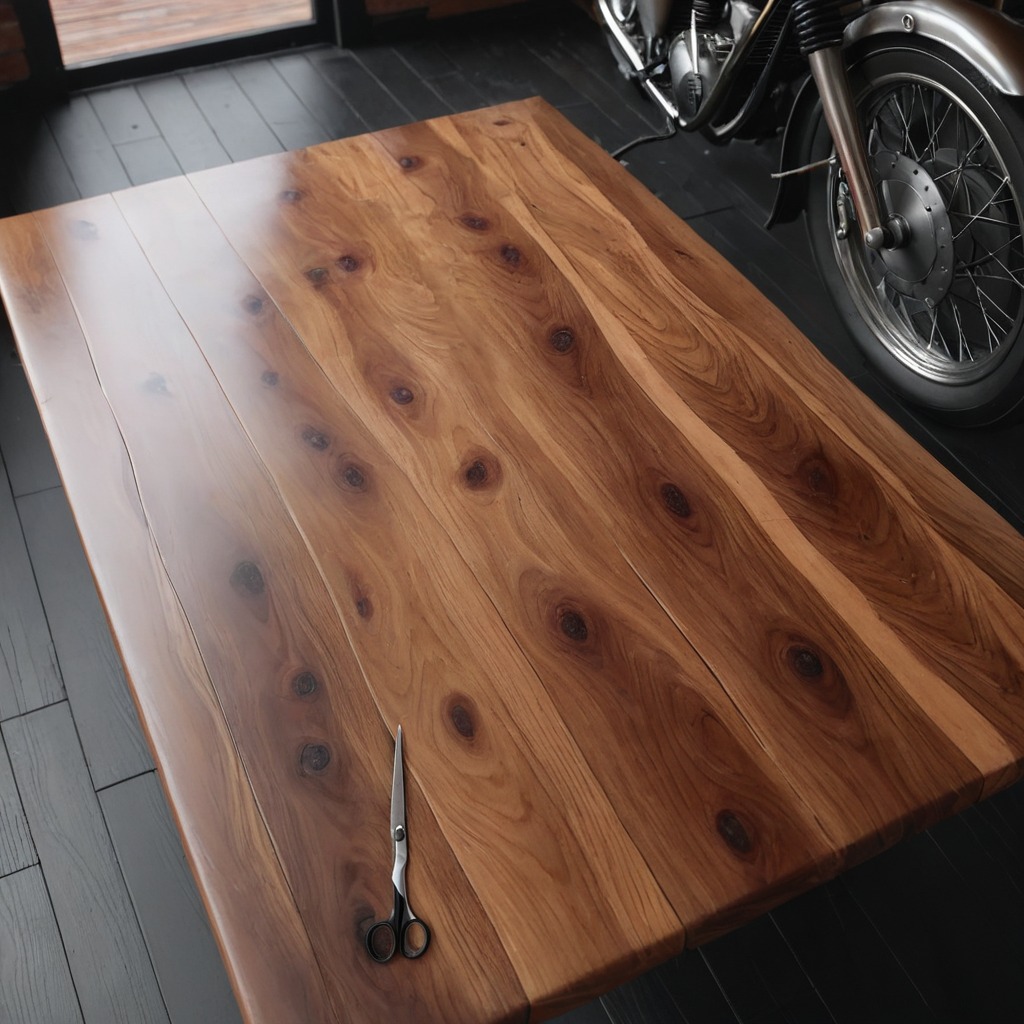
A scissor is lying on the table.